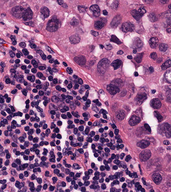
Tumor epithelial tissue: yes
Tumor-associated stroma tissue: yes
Normal tissue: no